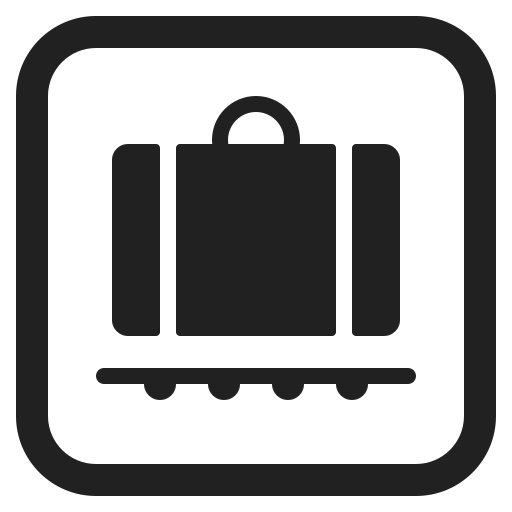
baggage claim high contrast